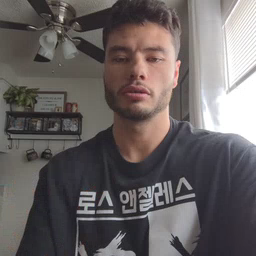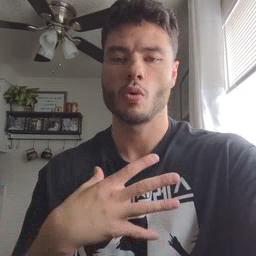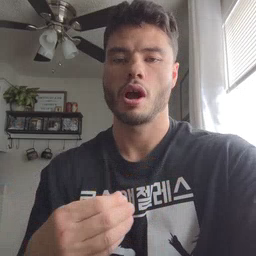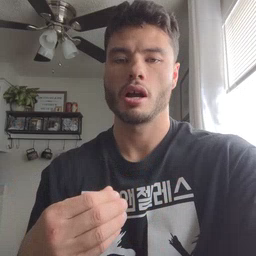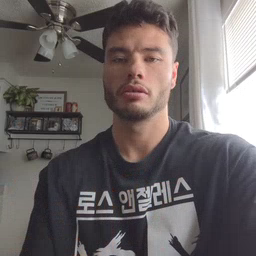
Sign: white